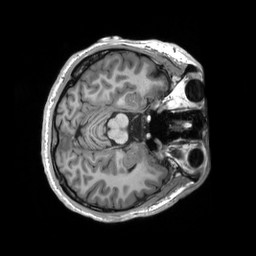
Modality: T1w
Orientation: axial
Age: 27
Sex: male
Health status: healthy
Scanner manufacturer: siemens
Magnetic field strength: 3 T
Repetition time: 2.53 s
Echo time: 0.00227 s